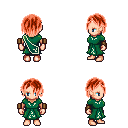
a pixel art fantasy rpg character, female body template, human, light skin, sash dress, red pants, red bangs hairstyle, leather bracers, four views (front, back, left, right), 2x2 character sprite sheet, small pixel art, hard edges, no anti-aliasing